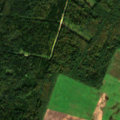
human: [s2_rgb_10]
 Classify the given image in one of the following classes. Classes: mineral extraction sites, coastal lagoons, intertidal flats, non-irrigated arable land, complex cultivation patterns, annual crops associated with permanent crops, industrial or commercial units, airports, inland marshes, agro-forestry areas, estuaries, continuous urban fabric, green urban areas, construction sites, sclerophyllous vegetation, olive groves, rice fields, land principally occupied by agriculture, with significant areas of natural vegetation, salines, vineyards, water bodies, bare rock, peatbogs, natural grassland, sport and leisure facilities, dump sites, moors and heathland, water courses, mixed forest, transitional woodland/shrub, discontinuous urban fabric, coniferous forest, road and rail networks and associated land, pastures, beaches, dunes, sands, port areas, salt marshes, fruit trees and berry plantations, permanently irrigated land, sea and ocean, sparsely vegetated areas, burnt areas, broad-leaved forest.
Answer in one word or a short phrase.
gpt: non-irrigated arable land, broad-leaved forest, mixed forest